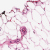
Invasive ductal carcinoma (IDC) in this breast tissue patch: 0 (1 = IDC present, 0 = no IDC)